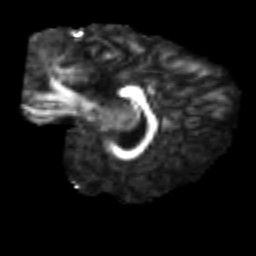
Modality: FA
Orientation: sagittal
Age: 21
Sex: female
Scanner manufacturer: siemens
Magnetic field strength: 3 T
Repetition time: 2.3 s
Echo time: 0.085 s